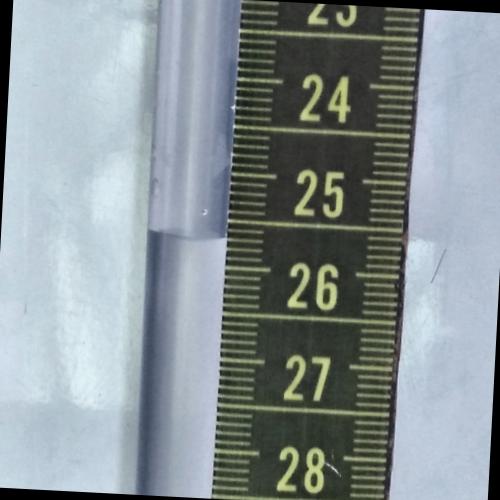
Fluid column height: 25.7 cm